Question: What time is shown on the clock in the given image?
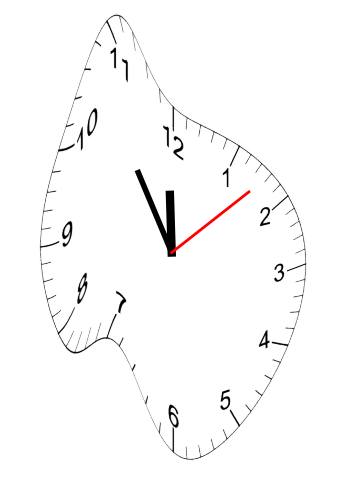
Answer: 11:54:08